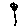
Label: flower